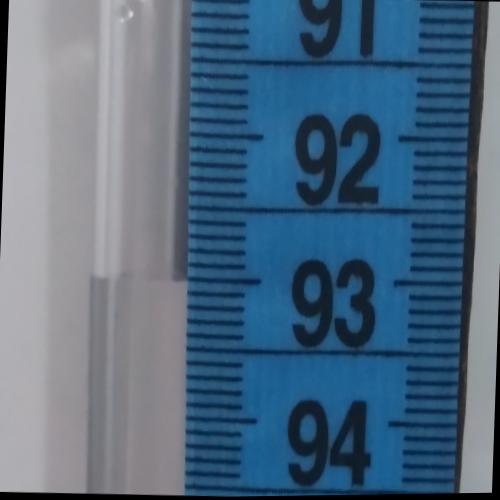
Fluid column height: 93.0 cm